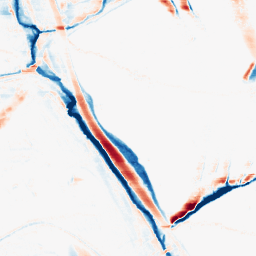
Category: morphological
Decomposition family: morphological_rect
Decomposition parameters: operation: average
width: 20
height: 5
Upsampling method: cubic_mitchell
Upsampling parameters: scale: 4
Upsampling scale: 4